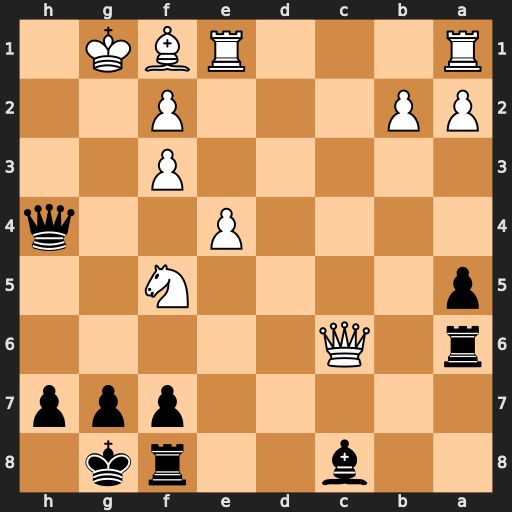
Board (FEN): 2b2rk1/5ppp/r1Q5/p4N2/4P2q/5P2/PP3P2/R3RBK1
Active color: b
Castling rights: -
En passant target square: -
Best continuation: Qg5+ Bg2 Rxc6